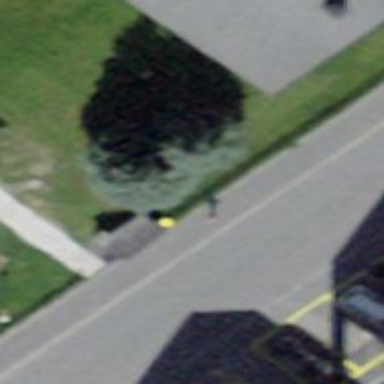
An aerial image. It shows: Post box is visible.